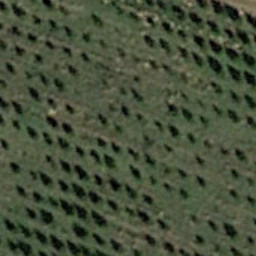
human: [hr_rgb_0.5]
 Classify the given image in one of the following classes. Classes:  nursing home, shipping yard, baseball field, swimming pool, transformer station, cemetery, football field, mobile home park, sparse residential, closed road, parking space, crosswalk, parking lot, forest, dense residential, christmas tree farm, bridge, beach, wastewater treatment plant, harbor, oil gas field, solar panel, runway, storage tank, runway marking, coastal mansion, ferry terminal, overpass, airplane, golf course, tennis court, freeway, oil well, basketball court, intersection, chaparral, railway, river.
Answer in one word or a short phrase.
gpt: christmas tree farm